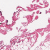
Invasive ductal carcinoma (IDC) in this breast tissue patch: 0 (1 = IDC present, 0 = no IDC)